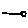
Label: line